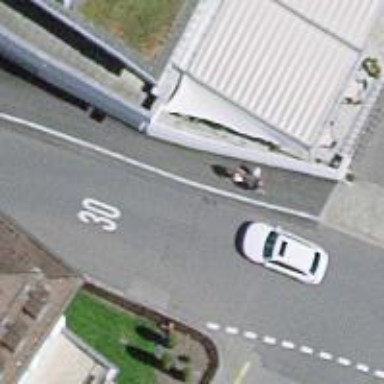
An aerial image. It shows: Residential road with opposite cycleway.